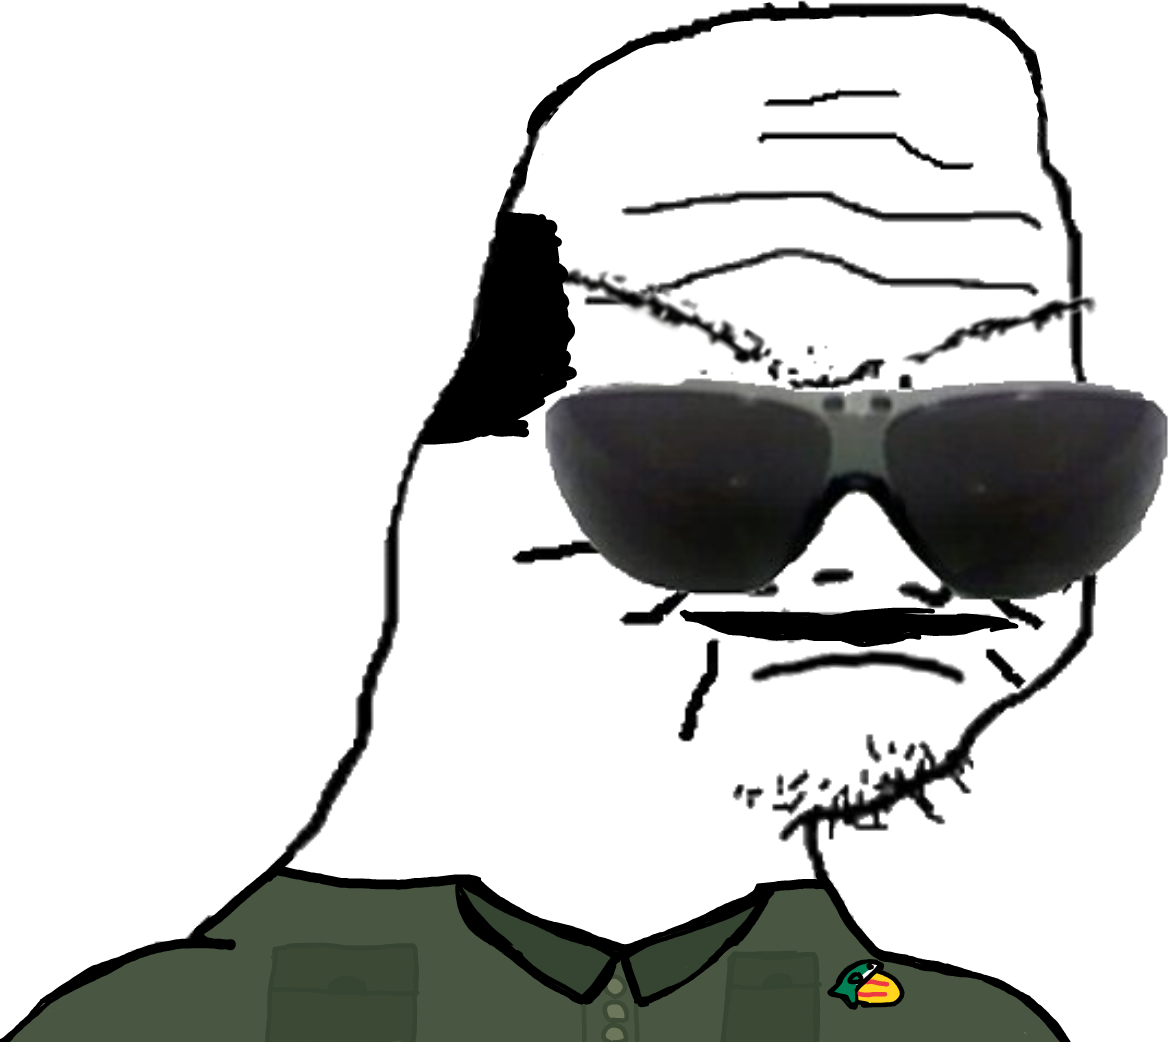
Label: 5_Boomer